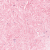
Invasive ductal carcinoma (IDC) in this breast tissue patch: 0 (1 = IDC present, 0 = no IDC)